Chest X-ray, AP view. Patient: 61 years old, sex M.
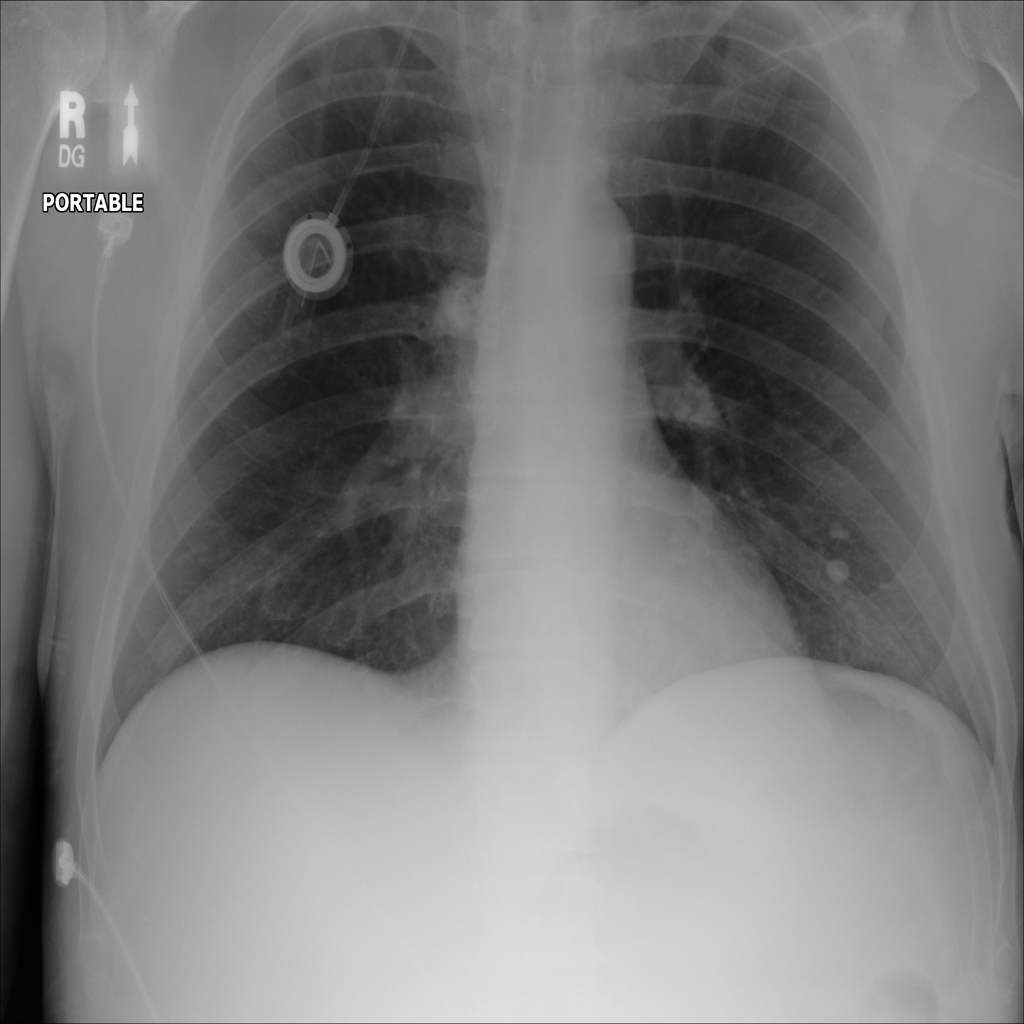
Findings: No Finding